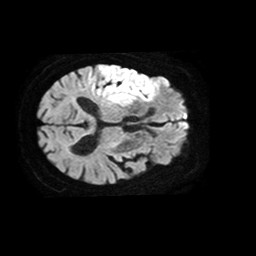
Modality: TRACE
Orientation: axial
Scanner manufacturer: philips
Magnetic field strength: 1.5 T
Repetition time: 3.91 s
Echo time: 0.1033 s